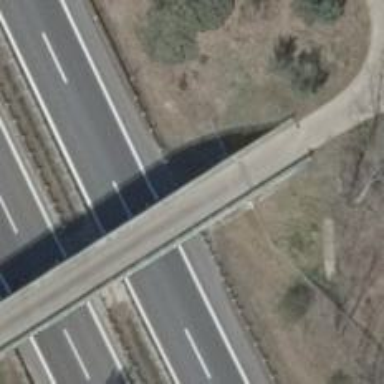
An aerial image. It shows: Asphalt track road with bridge. The track type is grade1.